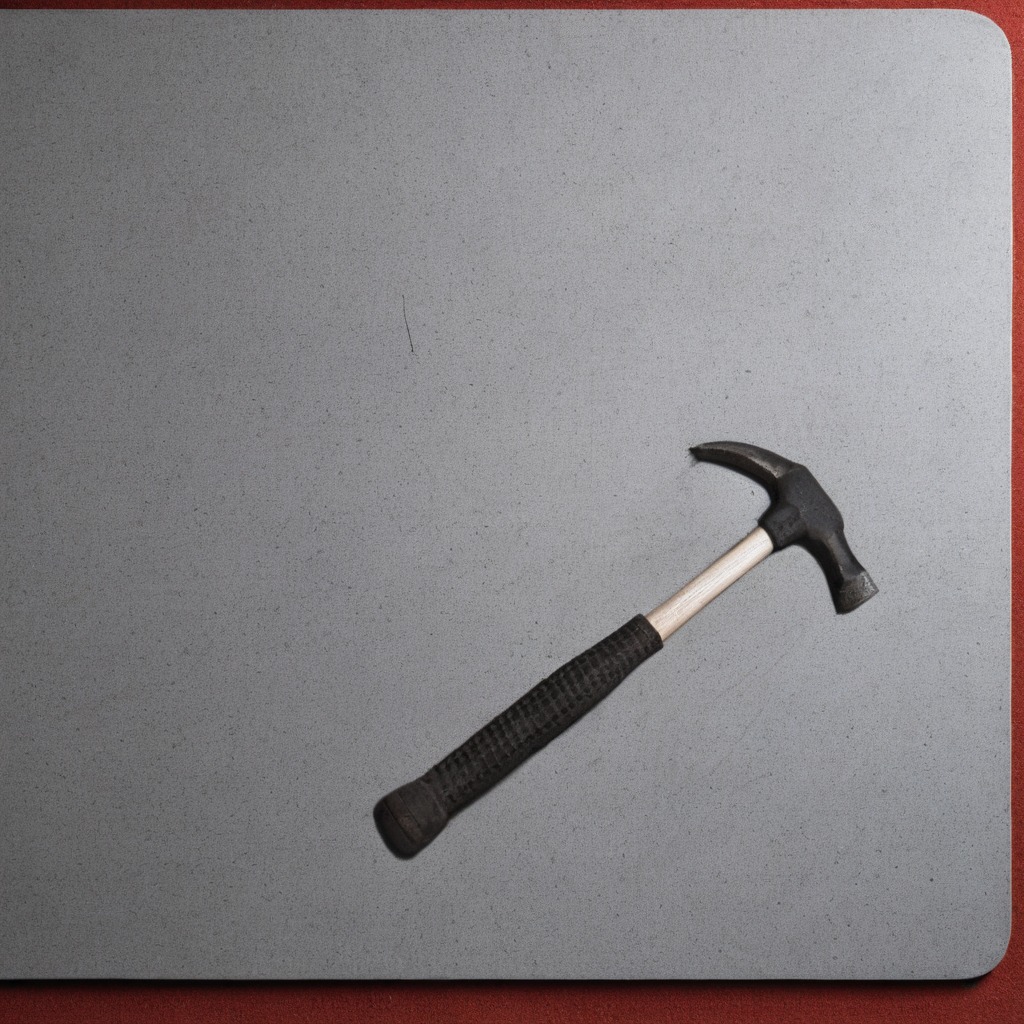
A hammer lies on the granite tabletop inside a workshop under bright overhead lighting crisp shadows high clarity worn but beneath the mat.